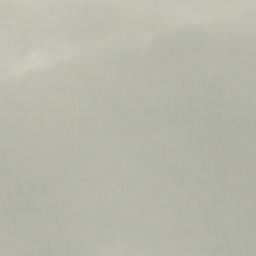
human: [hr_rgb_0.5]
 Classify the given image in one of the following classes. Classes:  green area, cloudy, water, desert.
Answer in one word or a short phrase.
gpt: cloudy